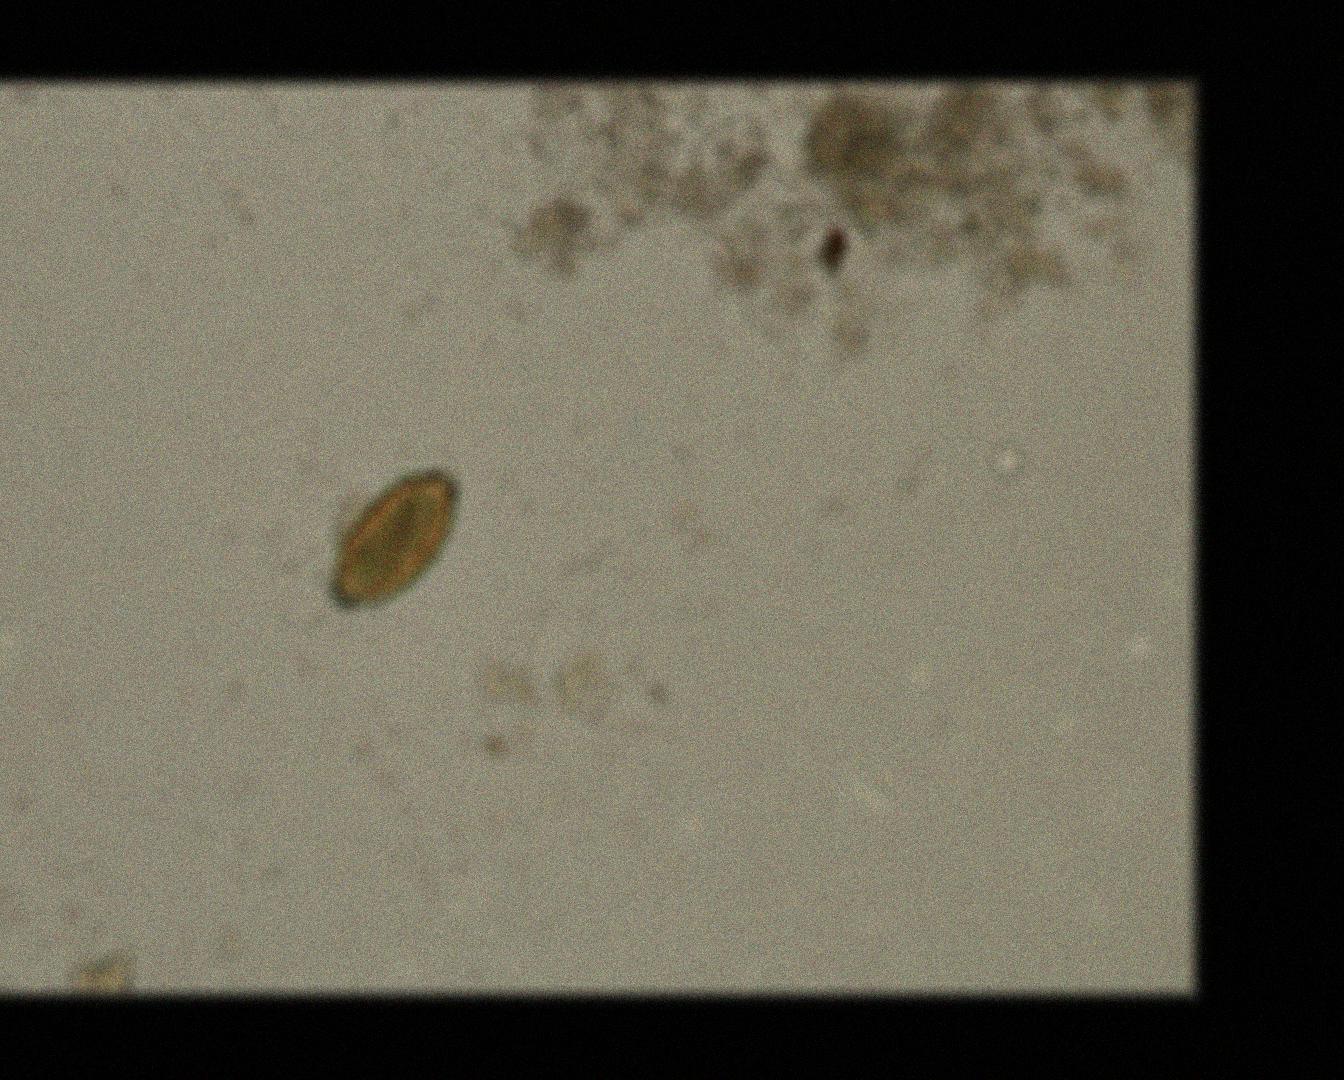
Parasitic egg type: Trichuris trichiura